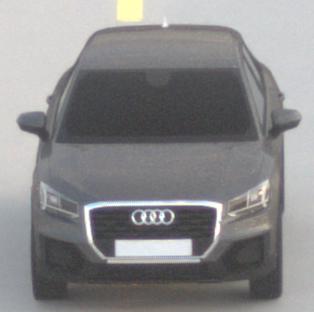
Make: Audi
Model: Q2
Model produced from: 2016
Model produced until: 2020
Doors: 5
Color: gray
Road condition: dry road
Daytime: sunrise or sunset
Contrast: low contrast